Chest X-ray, AP view. Patient: 56 years old, sex F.
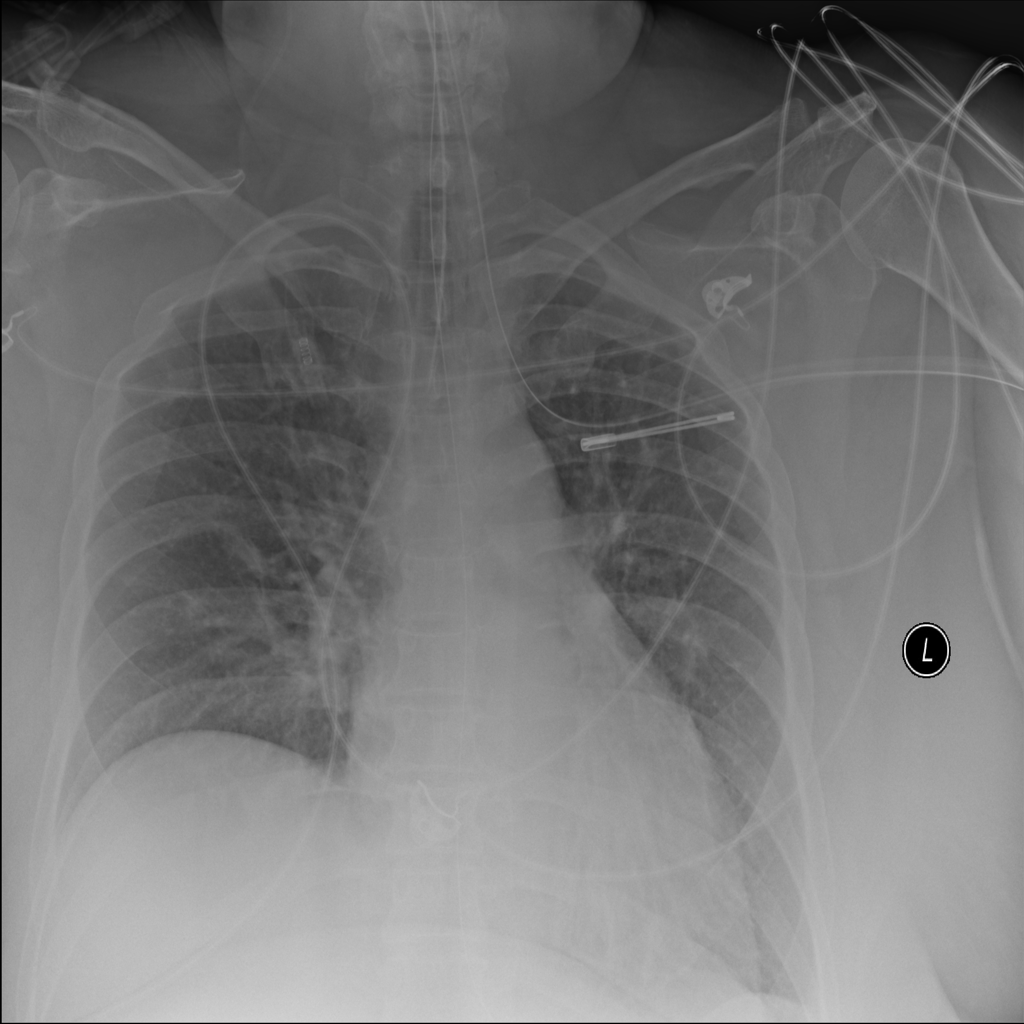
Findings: No Finding